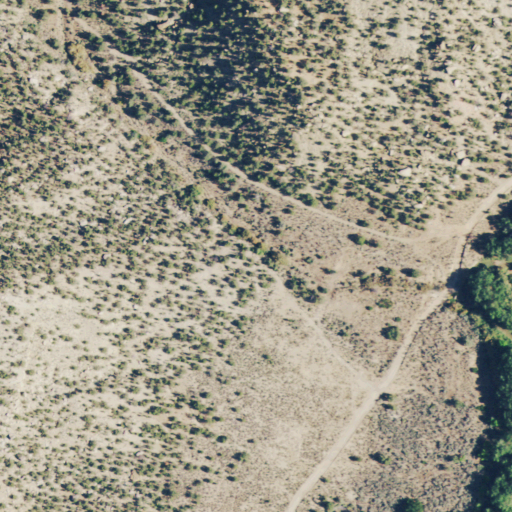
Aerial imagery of valley in Colorado named Soda Canyon containing shrub and evergreen forest